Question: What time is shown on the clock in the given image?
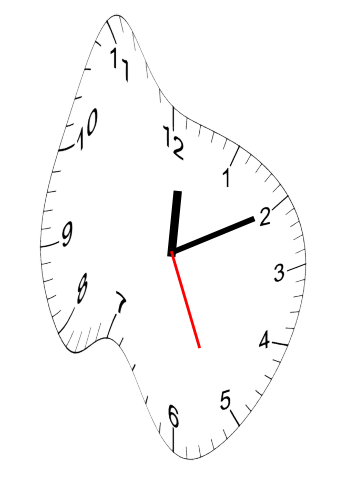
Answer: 12:10:26